Question: I'm just working on a wordpress theme and suddenly find out this problem with the link function in the body post section. when it click the windows is out of margins cause the dropdown's width is huge:

Does anybody know how to fix this window????
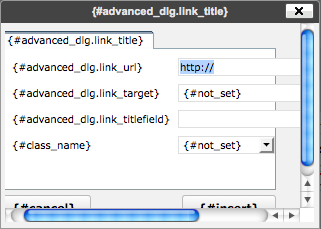
Answer: Find out the CSS class that controls the text boxes and set a fixed size on it. If it is a drop down then you have to limit the text length that can be shown. You can also view your database to ensure you don't have an entry there that is just worded too long.